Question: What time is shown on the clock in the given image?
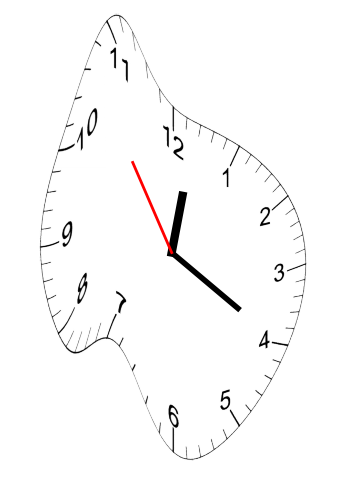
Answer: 12:19:54